Aerial crown-view tile of a tropical tree (Barro Colorado Island, Panama), acquired 20250317:
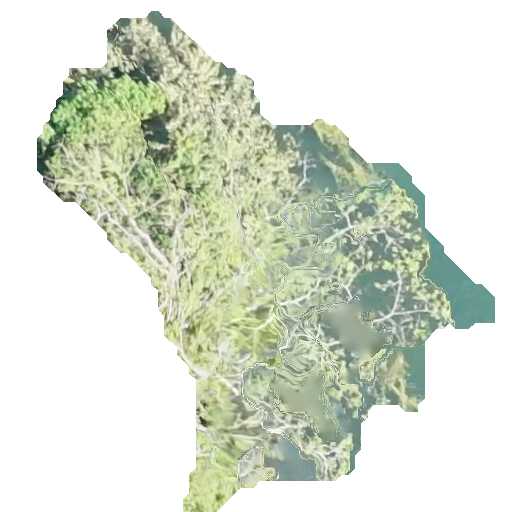
Species: Spondias mombin
GBIF accepted scientific name: Spondias mombin
Crown area: 169.99 m²